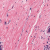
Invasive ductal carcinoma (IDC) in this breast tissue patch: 0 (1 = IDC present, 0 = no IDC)